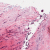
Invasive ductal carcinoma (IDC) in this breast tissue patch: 0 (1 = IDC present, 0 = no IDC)